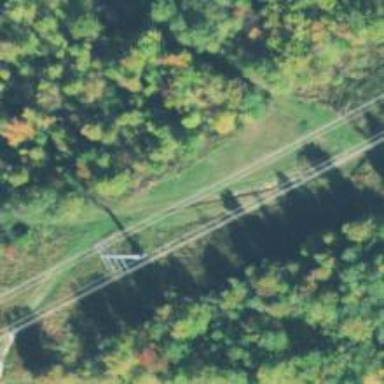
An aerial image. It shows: Power tower.